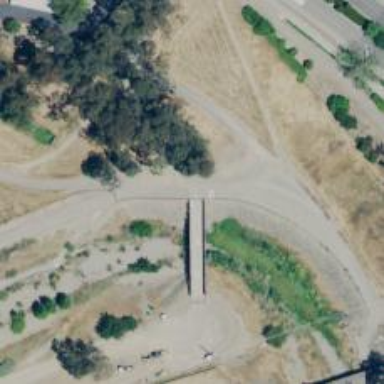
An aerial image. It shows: Cycleway.